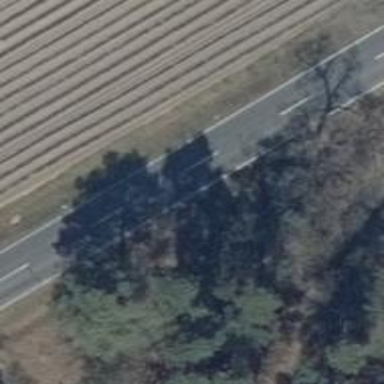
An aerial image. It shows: Row of deciduous broadleaved trees.